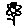
Label: flower